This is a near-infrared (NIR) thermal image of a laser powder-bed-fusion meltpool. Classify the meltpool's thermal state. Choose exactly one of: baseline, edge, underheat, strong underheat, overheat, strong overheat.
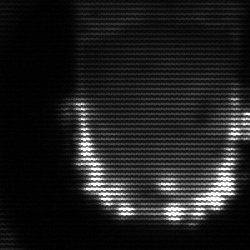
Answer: baseline